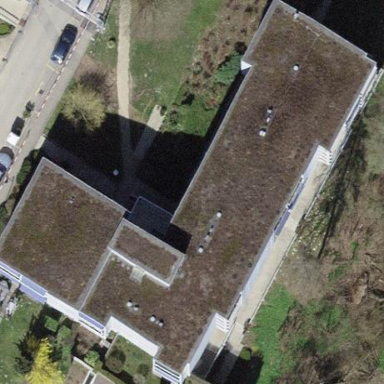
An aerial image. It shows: Residential building.